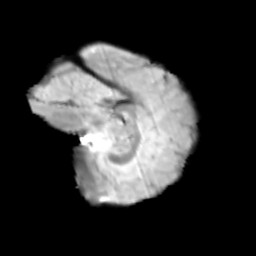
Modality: T2w
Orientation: sagittal
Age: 13
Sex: male
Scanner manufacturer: siemens
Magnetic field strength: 3 T
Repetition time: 3.8 s
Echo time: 0.07 s